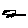
Label: car